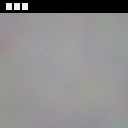
Screen state: on